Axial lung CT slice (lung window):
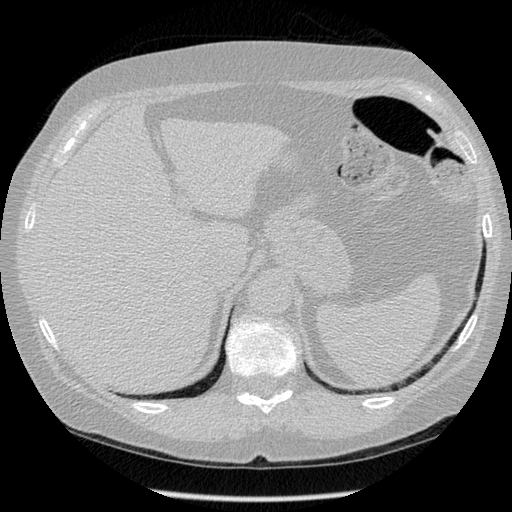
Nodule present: no